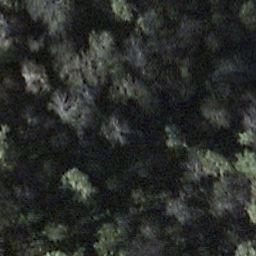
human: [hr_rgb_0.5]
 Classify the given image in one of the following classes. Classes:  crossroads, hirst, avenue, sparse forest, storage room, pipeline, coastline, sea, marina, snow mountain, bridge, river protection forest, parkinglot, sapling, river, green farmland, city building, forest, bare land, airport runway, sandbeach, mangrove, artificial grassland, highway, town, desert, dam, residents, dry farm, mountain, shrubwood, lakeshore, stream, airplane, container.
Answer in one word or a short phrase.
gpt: shrubwood